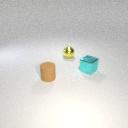
small yellow metal sphere behind small brown rubber cylinder